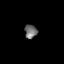
Tissue: skin
Cell type: T cells
Senescence score: 0.717
Nuclear area (px): 173
Mean DAPI intensity: 108.156